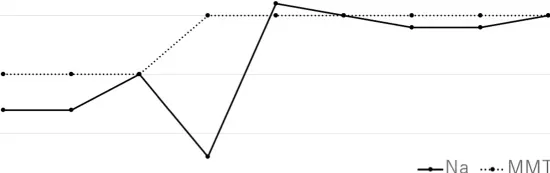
Changes in pro-gastrin releasing peptide (Pro-GRP) level, serum sodium level and manual muscle testing (MMT) score. Patient had chemotherapy on day 8 after admission. 134 mEq/. And from 3 to 4, respectively during the 28-days interval.
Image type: pathology (masson_trichrome)